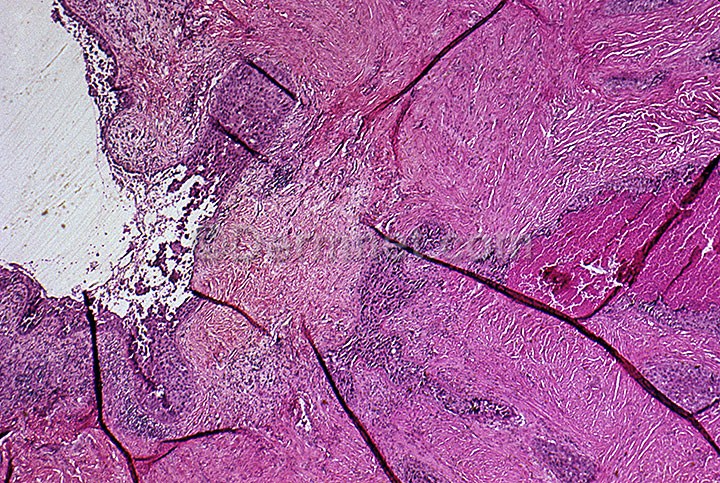
Disease: Actinic Keratosis Basal Cell Carcinoma and other Malignant Lesions